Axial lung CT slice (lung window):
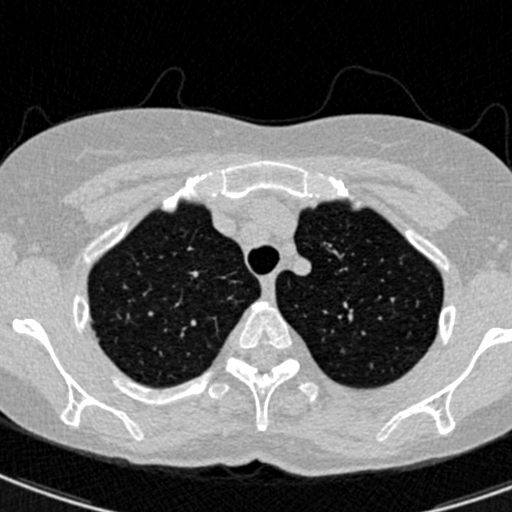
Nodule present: no